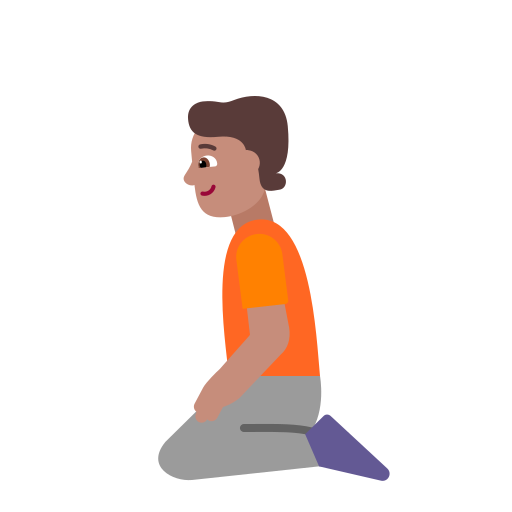
person kneeling flat